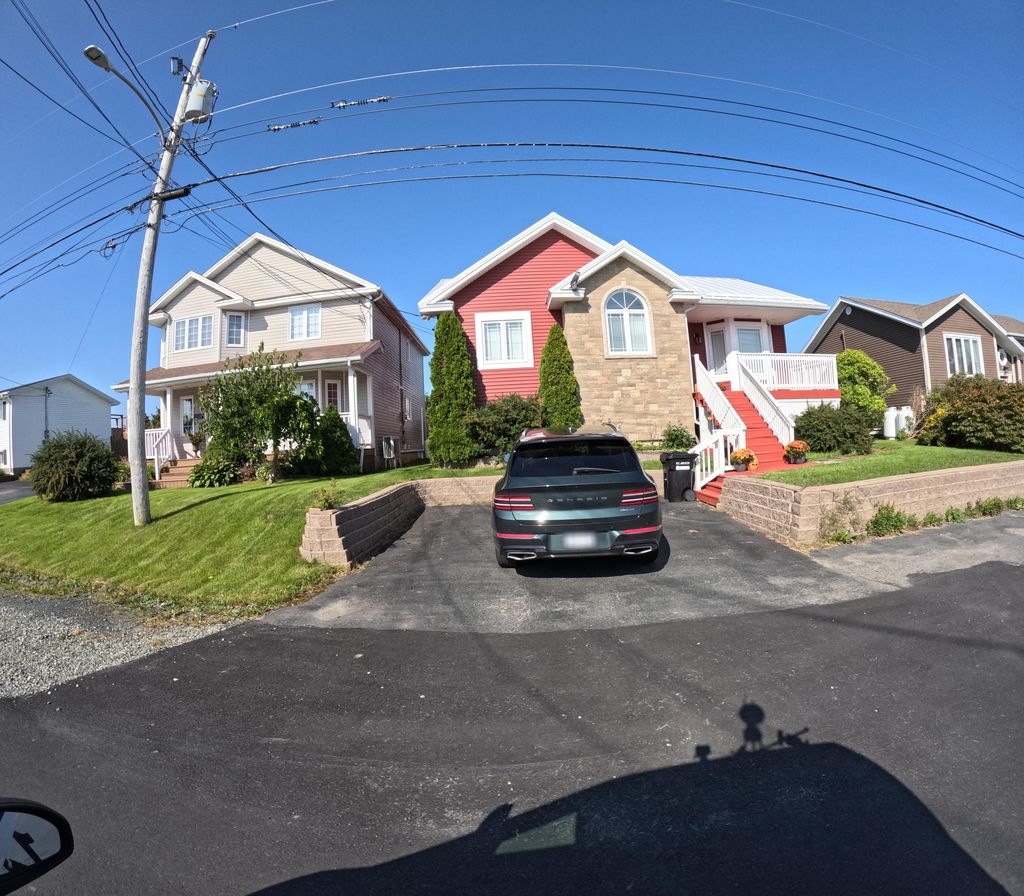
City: st_johns